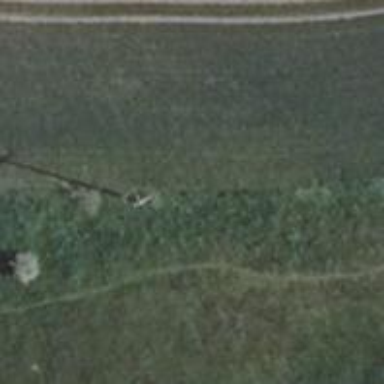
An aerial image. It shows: Power pole.